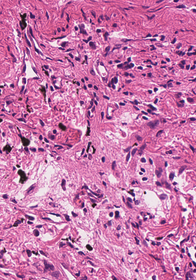
Tumor epithelial tissue: no
Tumor-associated stroma tissue: yes
Normal tissue: no